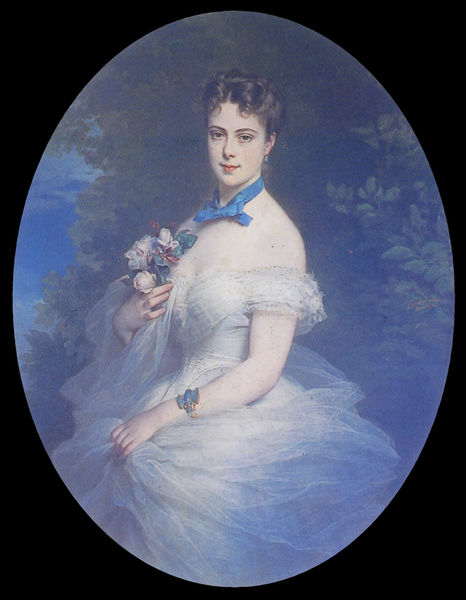
Titel: Porträt von Eugénie Fiocre
Künstler: Franz Xaver Winterhalter
Institution: Privatsammlung
Schlagwörter: baum, blau, blätter, himmel, bäume, blume, blumen, brust, frau, kleid, mund, nase, ohr, ohrring, blüte, dame, rose, rosen, schleife, augen, gesicht, spitze, bildnis, hals, portrait, porträt, natur, busch, sträucher, haare, pflanzen, dekoltee, england, lippen, locken, rokoko, schulter, wald, oval, ort, halsband, tüll, romantik, strauss, blumenstrauß, bouquet, biedermeier, armband, armreif, reif, hochzeit, decoltee, englisch, hinetrgrund, bukett, reynolds, voile, schulter dekolletee